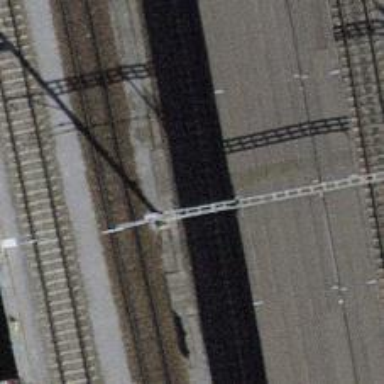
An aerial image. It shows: Single-track electrified railway with contact line.